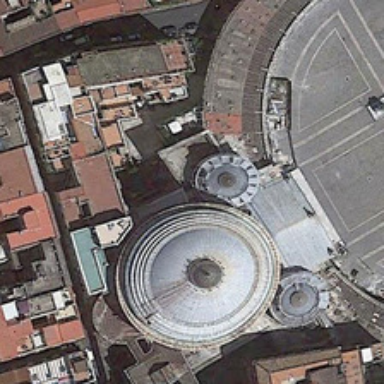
The circular building is a large church .